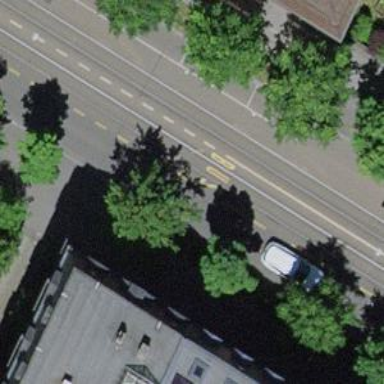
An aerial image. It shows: Tree-lined avenue.